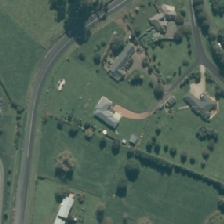
Land cover: urban_build_up